Interaction volume radius: 5 \u00c5
Interaction volume height: 15 \u00c5
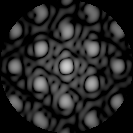
Disorder parameter: 0.2016